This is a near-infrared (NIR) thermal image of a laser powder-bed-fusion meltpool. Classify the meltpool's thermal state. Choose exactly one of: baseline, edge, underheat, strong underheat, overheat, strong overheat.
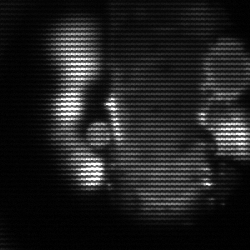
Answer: strong underheat